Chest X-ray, PA view. Patient: 15 years old, sex F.
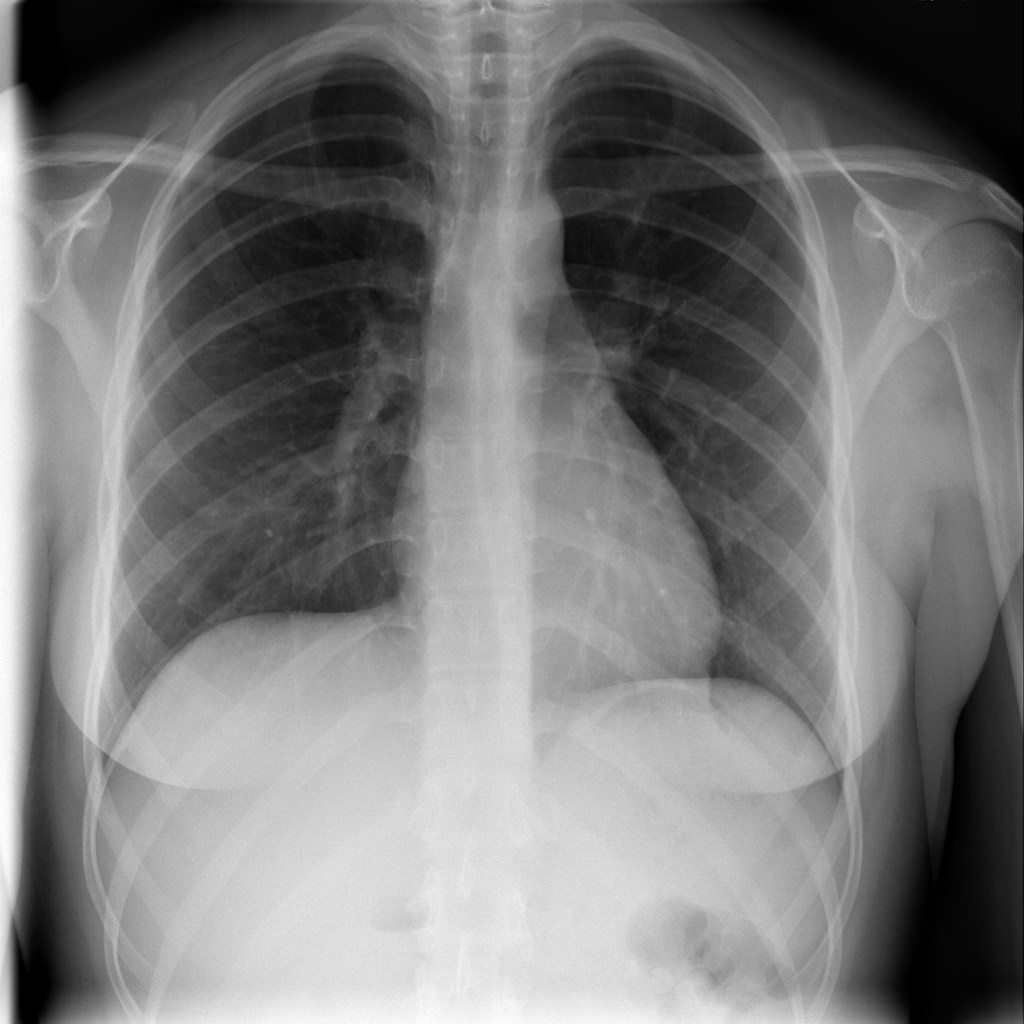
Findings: No Finding